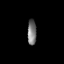
Tissue: prostate
Cell type: B cells
Senescence score: 0.6921
Nuclear area (px): 224
Mean DAPI intensity: 118.79